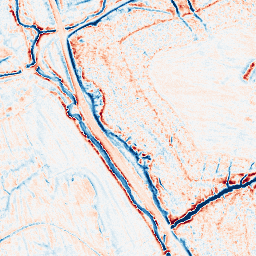
Category: edge_preserving
Decomposition family: anisotropic_diffusion
Decomposition parameters: iterations: 50
kappa: 30
gamma: 0.05
Upsampling method: regularized
Upsampling parameters: scale: 4
lambda_reg: 0.01
Upsampling scale: 4